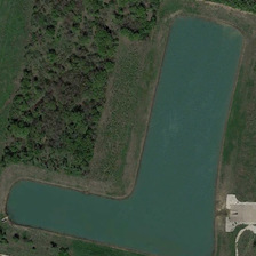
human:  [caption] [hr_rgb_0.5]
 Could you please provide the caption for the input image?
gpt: An L-shaped light green pond is flanked by a white building

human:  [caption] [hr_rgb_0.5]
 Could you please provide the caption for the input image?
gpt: A pale green L-shaped pond is flanked by a white building

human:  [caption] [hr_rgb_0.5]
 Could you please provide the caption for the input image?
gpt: An L-shaped pale green pond is surrounded by white buildings

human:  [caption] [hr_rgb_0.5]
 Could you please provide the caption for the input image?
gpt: Green pond, sugar on both sides

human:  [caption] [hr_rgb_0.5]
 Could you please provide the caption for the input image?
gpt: A Green Lake shaped like L is flanked by a white building